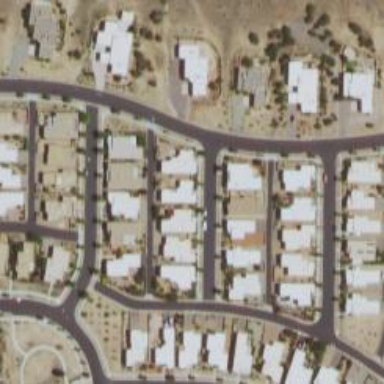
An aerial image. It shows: Residential road.